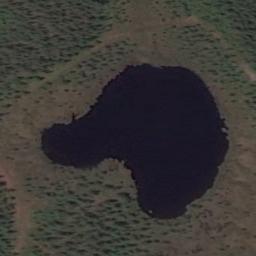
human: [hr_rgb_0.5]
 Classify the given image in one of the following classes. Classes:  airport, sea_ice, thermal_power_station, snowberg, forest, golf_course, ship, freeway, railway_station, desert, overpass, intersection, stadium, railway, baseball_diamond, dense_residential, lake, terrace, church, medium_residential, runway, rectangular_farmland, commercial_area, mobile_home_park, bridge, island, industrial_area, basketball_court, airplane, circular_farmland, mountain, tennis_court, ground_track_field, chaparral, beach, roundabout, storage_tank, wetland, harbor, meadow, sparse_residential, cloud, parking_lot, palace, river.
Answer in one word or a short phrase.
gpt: lake